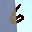
Label: 6